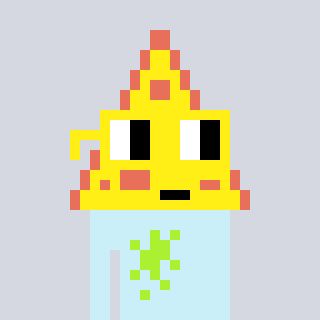
a pixel art character with square yellow glasses, a pizza-shaped head and a cold-colored body on a cool background